Question: I'm working with a shopping cart product that puts out some rather old fashioned HTML. Since it's dynamically generated by the cart, PDG Commerce, I don't have control of the HTML tag structure.
Here's a sample:
'''
<p class='ups_address_suggest'>
<input type="radio" name="addrvalselect" value="3" onclick="setaddr2();">DULUTH, MN &nbsp;&nbsp;55810
<input type="radio" name="addrvalselect" value="4" onclick="setaddr3();">DULUTH, MN &nbsp;&nbsp;55811
<input type="radio" name="addrvalselect" value="5" onclick="setaddr4();">DULUTH, MN &nbsp;&nbsp;55812
<input type="radio" name="addrvalselect" value="6" onclick="setaddr5();">HERMANTOWN, MN &nbsp;&nbsp;55810
<input type="radio" name="addrvalselect" value="7" onclick="setaddr6();">HERMANTOWN, MN &nbsp;&nbsp;55811
<input type="radio" name="addrvalselect" value="8" onclick="setaddr7();">BOWDON JUNCTION, GA &nbsp;&nbsp;30109
</p>
'''
As shown above it outputs the radio buttons with text next to them, which is not in a label element.
I'm trying to style this so it looks decent. So far I've tried applying CSS to the input elements (display:block, float:left, etc) but that leaves the text in odd places like the next line or all bunched together while the buttons float left.
Using jQuery, I've been unable so far to get the text and input as a unit to wrap them in a label or '<p>' or whatever.
Here's how the current output looks in a browser:

Any suggestions for a javascript and/or jQuery way to fix this? Or a way to have the buttons formatted neatly next to the text labels using just CSS.
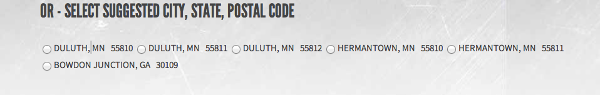
Answer: This works for me in the console (Chrome):
jQuery:
'''
$('p.ups_address_suggest input').each(function (i, elem) {
var self = $(elem), // cache DOM lookup
text = $(elem.nextSibling).detach(), // remove text and jQuerify
label = $('<label />').text(text.text()); // add to a new label
label.insertAfter(self); // insert label into DOM
});
'''
CSS:
'''
p.ups_address_suggest input, p.ups_address_suggest label {float: left;}
p.ups_address_suggest input {clear: left;}
'''
Here's a fiddle: <URL>